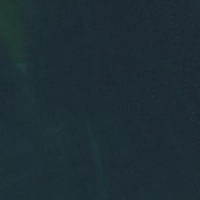
EUNIS habitat code: 14
Species observed at this site:
Pararge aegeria